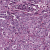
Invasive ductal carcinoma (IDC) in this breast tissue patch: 1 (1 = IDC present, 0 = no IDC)